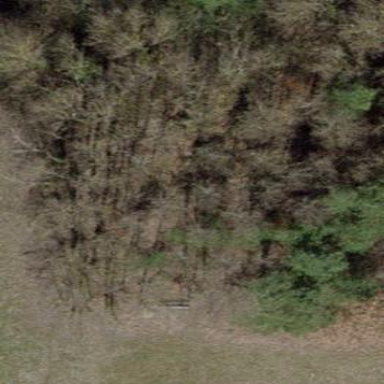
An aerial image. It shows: Forest with broadleaved trees.